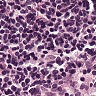
Metastatic tissue present: no